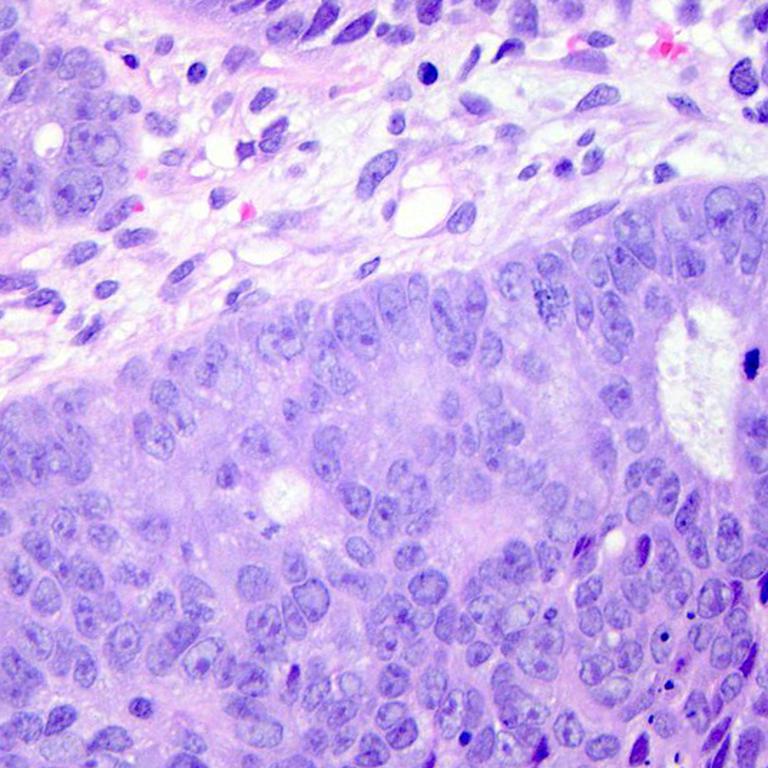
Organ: colon
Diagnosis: adenocarcinomas